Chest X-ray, PA view. Patient: 39 years old, sex F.
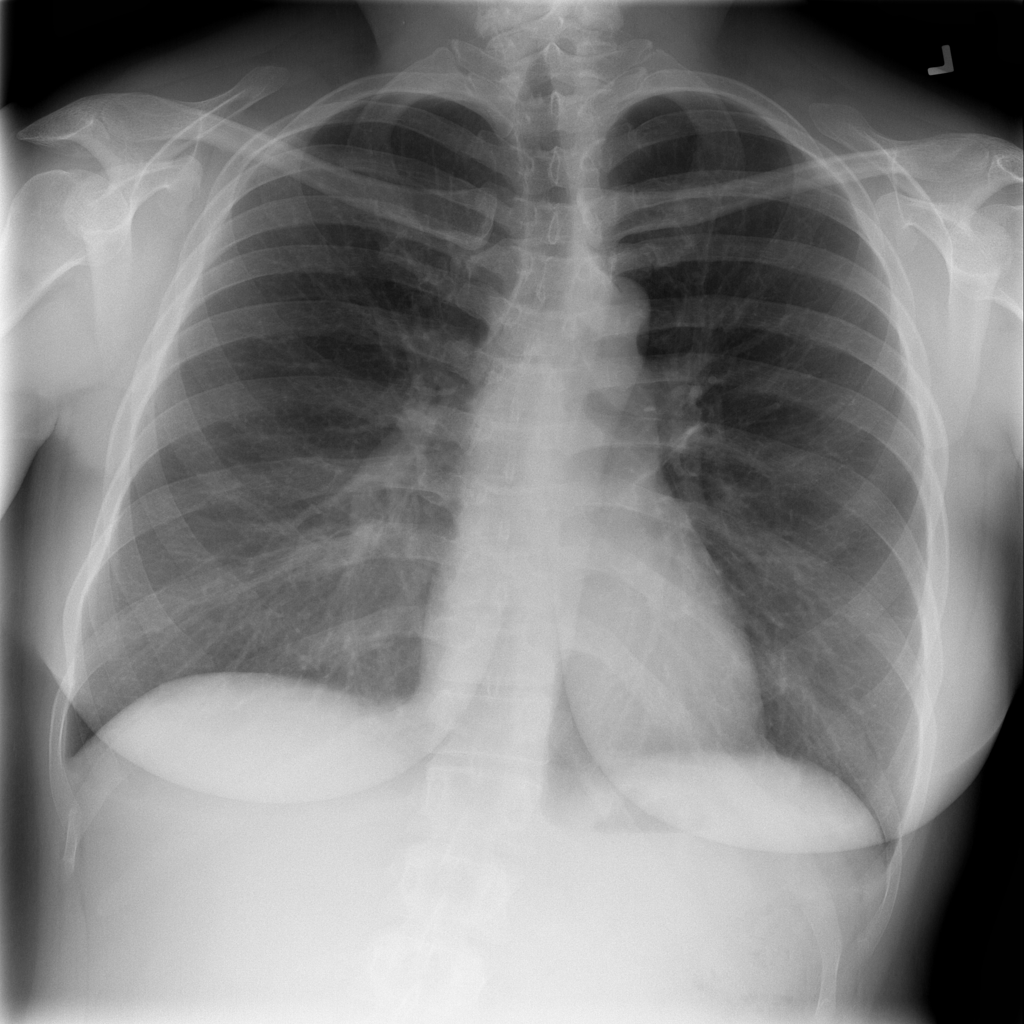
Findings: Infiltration